Question: I'm trying to crawl a large number of images from my old website because it's soon going to be shut down. All of the images are in JPEG format, all of them are actually downloaded from the website, but some of them are shown in a green-pink accent on my local (Windows) computer.
I found out none of the corrupted pictures have color-space metadata and embedded color profile, but I'm not sure this is the problem, since I'm not familiar with image processing. I couldn't find any setting in C# to set the color profile to RGB or something similar.
This is my code:
'''
private static Image GetImageFromUrl(string url)
{
HttpWebRequest httpWebRequest = (HttpWebRequest)WebRequest.Create(url);
try
{
using (HttpWebResponse httpWebReponse = (HttpWebResponse)httpWebRequest.GetResponse())
{
using (Stream stream = httpWebReponse.GetResponseStream())
{
return Image.FromStream(stream);
}
}
}
catch (WebException e)
{
return null;
}
}
private static void SaveImage(string folderName, string fileName, Image img)
{
if (img == null || folderName == null || folderName.Length == 0)
{
return;
}
string path = "D:\Files\" + folderName;
if (!Directory.Exists(path))
{
Directory.CreateDirectory(path);
}
using (img)
{
img.Save("D:\Files\" + folderName + "\" + fileName, ImageFormat.Jpeg);
}
}
SaveImage(folderName, fileName, GetImageFromUrl(resultUrl));
'''
This is how the pictures look like in the browser (left) and when downloading with this program (right):

Thank you for your help.
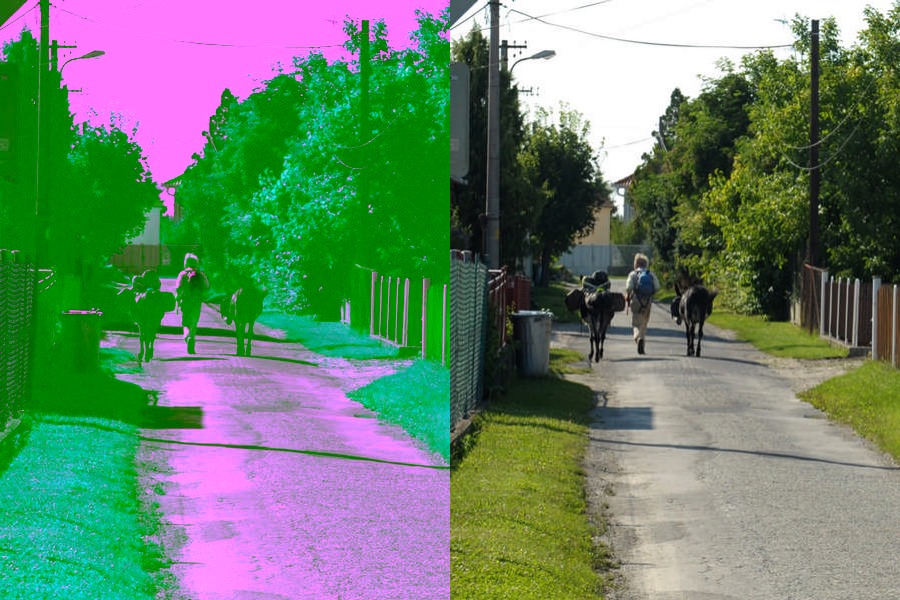
Answer: OK it seems this problem can be bypassed by saving the file stream directly without converting it to an 'Image' object on the local machine. The corrupt color palette stays, but somehow the Windows Picture Viewer is able to display the saved images correctly (no strange color accents) and so does Photoshop etc.
As suggested by Jason Watkins in comments, my code looks like this now:
'''
private static void SaveImageFromUrl(string folderName, string fileName, string url)
{
HttpWebRequest httpWebRequest = (HttpWebRequest)WebRequest.Create(url);
try
{
using (HttpWebResponse httpWebReponse = (HttpWebResponse)httpWebRequest.GetResponse())
{
using (Stream stream = httpWebReponse.GetResponseStream())
{
//need to call this method here, since the image stream is not disposed
SaveImage(folderName, fileName, stream);
}
}
}
catch (WebException e)
{
Console.WriteLine("Image with URL " + url + " not found." + e.Message);
}
}
private static void SaveImage(string folderName, string fileName, Stream img)
{
if (img == null || folderName == null || folderName.Length == 0)
{
return;
}
string path = "D:\Files\" + folderName;
if (!Directory.Exists(path))
{
Directory.CreateDirectory(path);
}
using (var fileStream = File.Create("D:\Files\" + folderName + "\" + fileName))
{
img.CopyTo(fileStream);
//close the stream from the calling method
img.Close();
}
}
SaveImageFromUrl(folderName, fileName, resultUrl);
'''